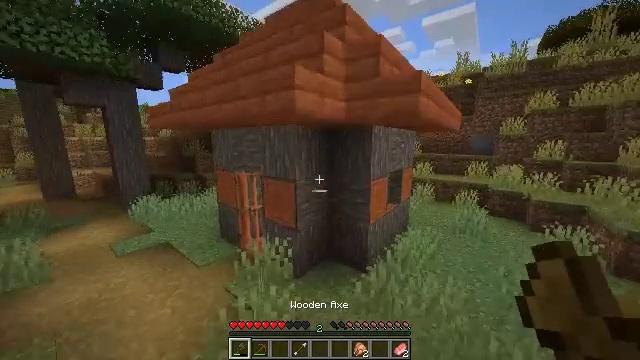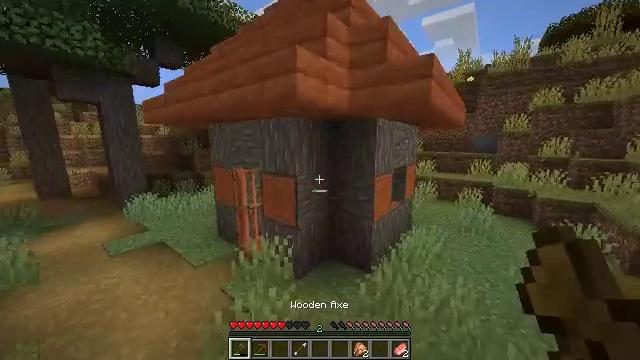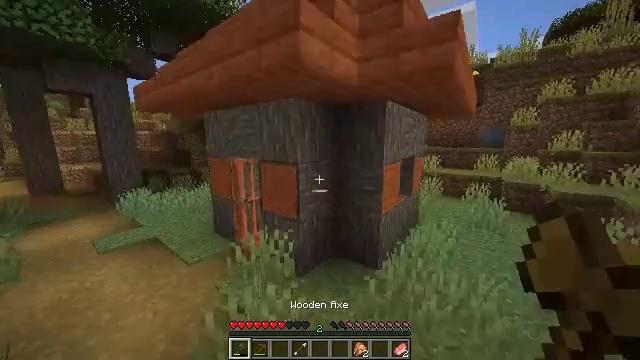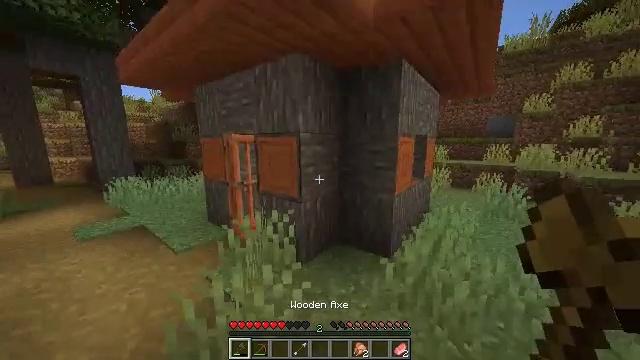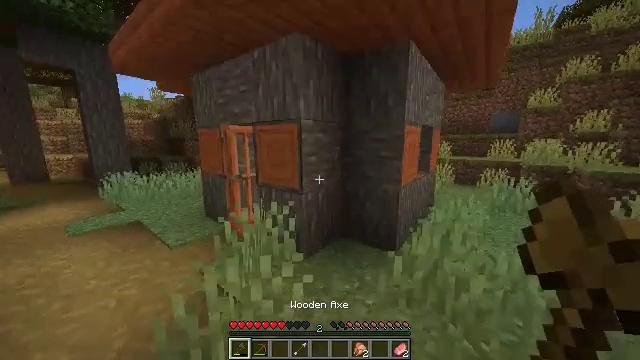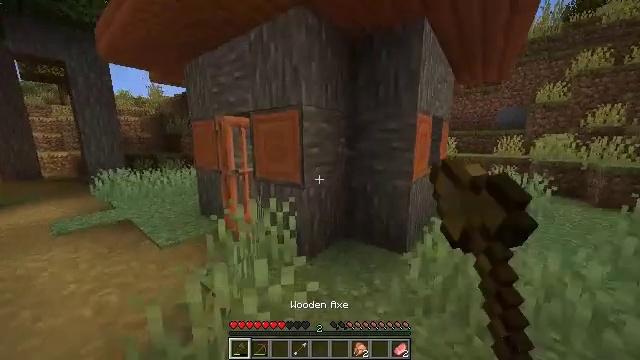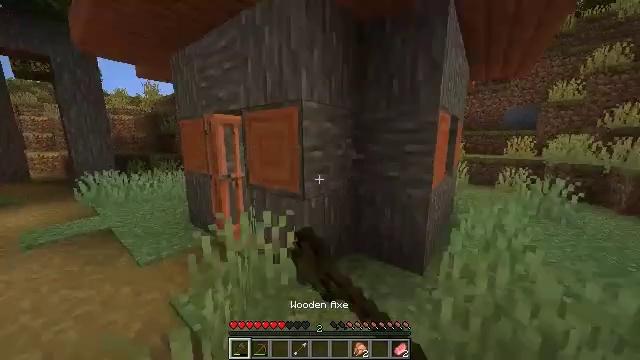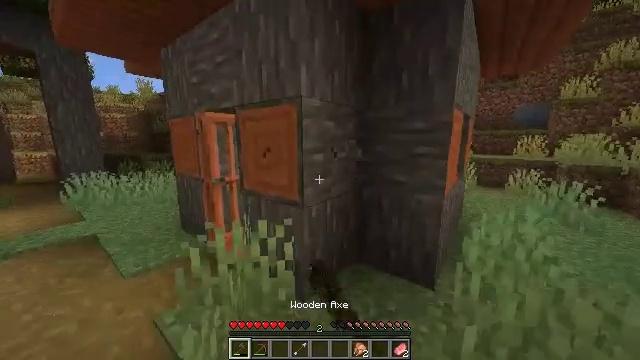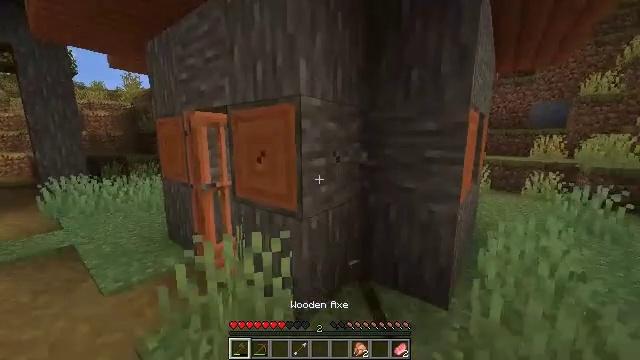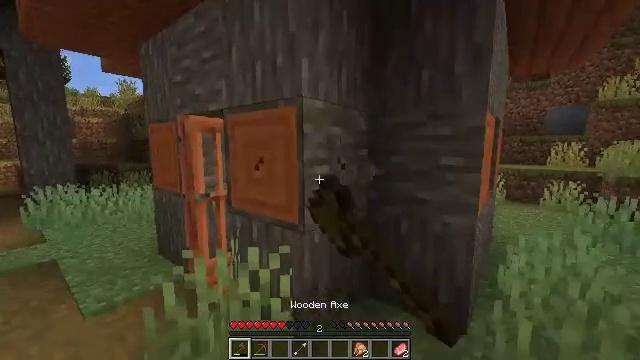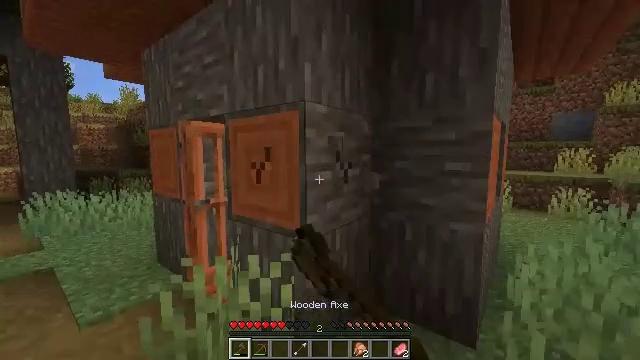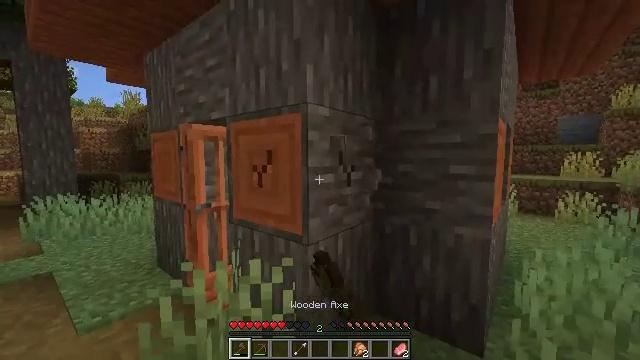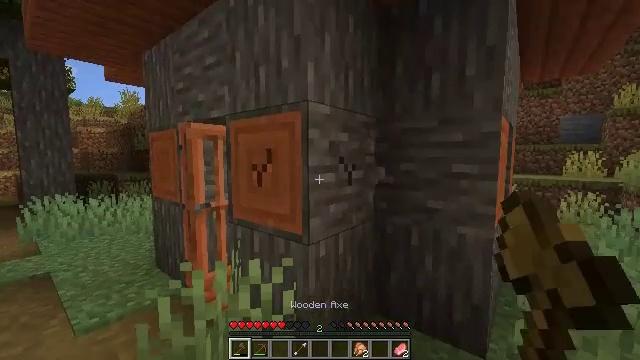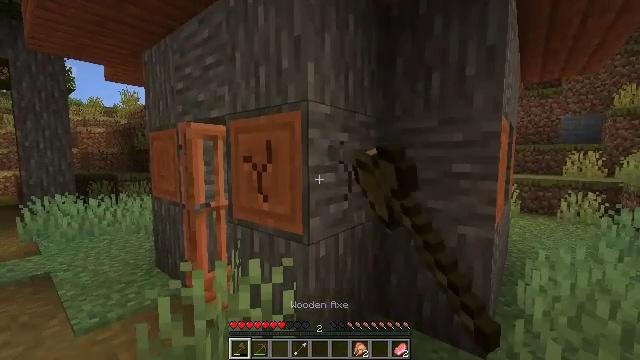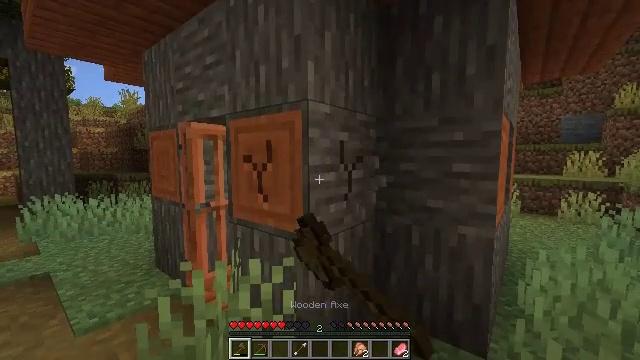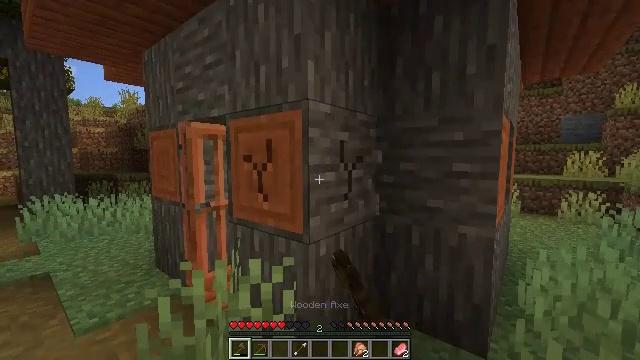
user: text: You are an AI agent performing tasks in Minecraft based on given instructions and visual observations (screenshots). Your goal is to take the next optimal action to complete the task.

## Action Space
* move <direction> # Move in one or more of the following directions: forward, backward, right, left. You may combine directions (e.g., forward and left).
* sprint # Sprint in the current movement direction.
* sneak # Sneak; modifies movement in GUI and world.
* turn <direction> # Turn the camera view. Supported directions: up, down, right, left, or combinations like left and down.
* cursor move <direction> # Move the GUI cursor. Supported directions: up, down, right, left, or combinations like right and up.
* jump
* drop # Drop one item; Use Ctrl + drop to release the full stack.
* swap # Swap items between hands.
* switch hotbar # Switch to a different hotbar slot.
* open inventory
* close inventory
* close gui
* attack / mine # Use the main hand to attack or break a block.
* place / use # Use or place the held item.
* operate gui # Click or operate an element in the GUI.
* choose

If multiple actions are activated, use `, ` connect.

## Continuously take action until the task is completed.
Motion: motion action
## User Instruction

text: Mine acacia log from the tree's trunk.
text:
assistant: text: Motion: move forward, sprint
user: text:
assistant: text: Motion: move forward, sprint
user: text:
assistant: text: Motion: move forward, sprint
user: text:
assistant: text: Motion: move forward, sprint, attack / mine
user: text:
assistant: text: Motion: move forward, attack / mine
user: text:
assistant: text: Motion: attack / mine
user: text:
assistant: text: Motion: attack / mine
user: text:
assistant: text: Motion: attack / mine
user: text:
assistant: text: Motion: turn up, attack / mine
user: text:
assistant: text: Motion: turn up, attack / mine
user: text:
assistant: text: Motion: attack / mine
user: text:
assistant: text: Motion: attack / mine
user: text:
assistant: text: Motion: attack / mine
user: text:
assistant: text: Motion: attack / mine
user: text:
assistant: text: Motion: attack / mine
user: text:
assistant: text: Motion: attack / mine
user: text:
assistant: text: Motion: attack / mine
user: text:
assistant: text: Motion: attack / mine
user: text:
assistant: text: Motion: attack / mine
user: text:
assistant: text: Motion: attack / mine
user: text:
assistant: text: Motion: attack / mine
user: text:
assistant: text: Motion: attack / mine
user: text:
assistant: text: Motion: attack / mine
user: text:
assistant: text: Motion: attack / mine
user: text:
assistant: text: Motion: attack / mine
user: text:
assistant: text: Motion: move forward, attack / mine
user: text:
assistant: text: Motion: move forward, attack / mine
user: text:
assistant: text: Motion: move forward, attack / mine
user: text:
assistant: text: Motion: move forward, attack / mine
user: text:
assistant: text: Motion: move forward, attack / mine